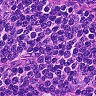
Metastatic tissue present: no